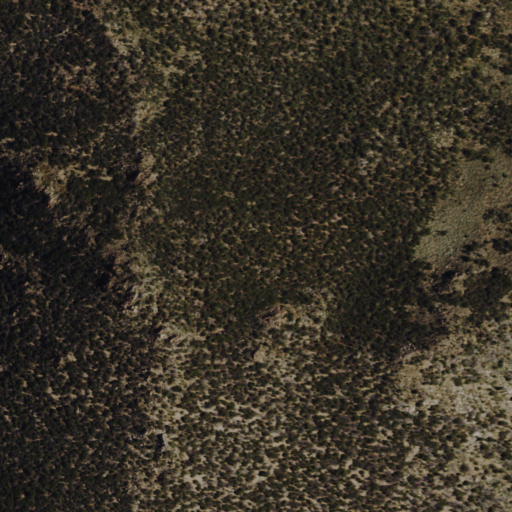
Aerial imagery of mountain in Nevada named Eagle Mountain containing shrub and evergreen forest